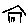
Label: house